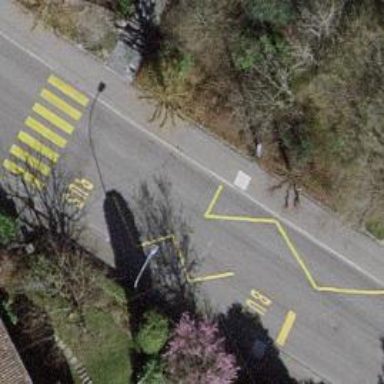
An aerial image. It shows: Bus stop for trolleybuses with designated stop position for public transport.